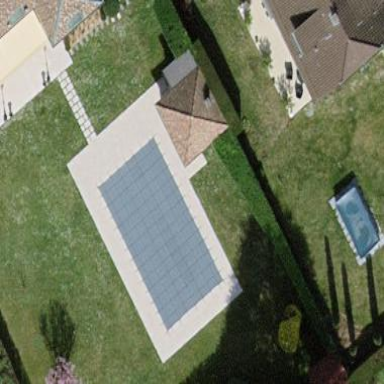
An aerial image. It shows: Swimming pool located in leisure land.